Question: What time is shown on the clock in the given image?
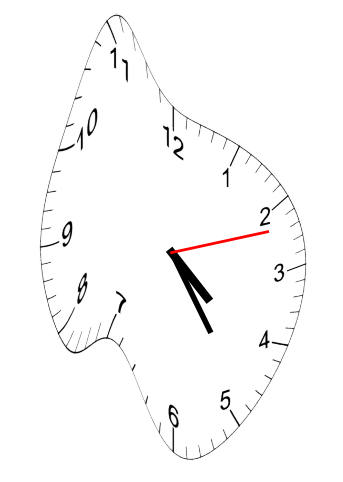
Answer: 04:24:12